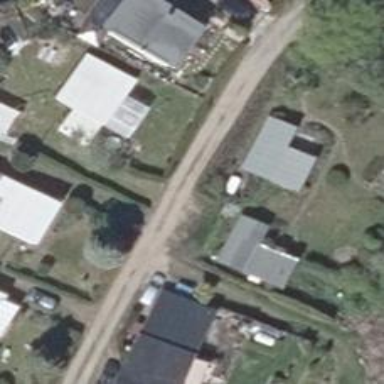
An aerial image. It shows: Smoothly paved residential road.